Question: <URL>
I want to sum the lengths when PROPRIETAI = 'PRIVE' in the same line with sql and this is my code :
'''
SELECT
PROPRIETAI,TYPE_STRUC,
sum(ROUND((LGR_REEL))) as "Longueur (m)"
FROM SUPPORT
GROUP BY PROPRIETAI, TYPE_STRUC
ORDER BY CASE WHEN PROPRIETAI = 'FT' THEN 1
WHEN PROPRIETAI = 'FREE MOBILE' THEN 2
WHEN PROPRIETAI = 'PRIVE' THEN 3
ELSE 4
END
'''
and I want this table resultat

I try to make some changes but it's not working
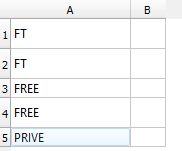
Answer: Replace all values of 'type_struc' with 'NULL' when 'proprietai = 'PRIVE''
That will ensure you only ever get one 'PRIVE' output row, and so all the lengths will be aggregated.
'''
SELECT
s.proprietai,
CASE WHEN s.proprietai = 'PRIVE' THEN NULL ELSE s.type_struc END AS type_struc,
SUM(ROUND((s.lgr_reel))) as "Longueur (m)"
FROM
support AS s
GROUP BY
s.proprietai,
CASE WHEN s.proprietai = 'PRIVE' THEN NULL ELSE s.type_struc END
ORDER BY
CASE s.proprietai
WHEN 'FT' THEN 1
WHEN 'FREE MOBILE' THEN 2
WHEN 'PRIVE' THEN 3
ELSE 4
END
'''